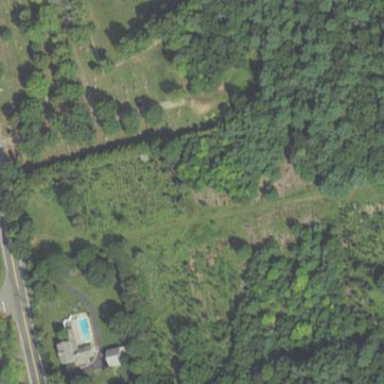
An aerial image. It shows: Cemetery that holds historical significance.